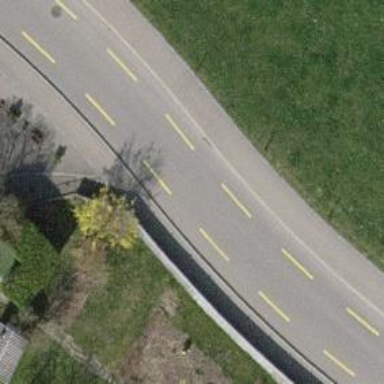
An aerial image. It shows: Unclassified road with advisory cycle lane. Both sides of the road have asphalt sidewalks.